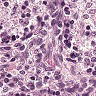
Metastatic tissue present: no